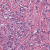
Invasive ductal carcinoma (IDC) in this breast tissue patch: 1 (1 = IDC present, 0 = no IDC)